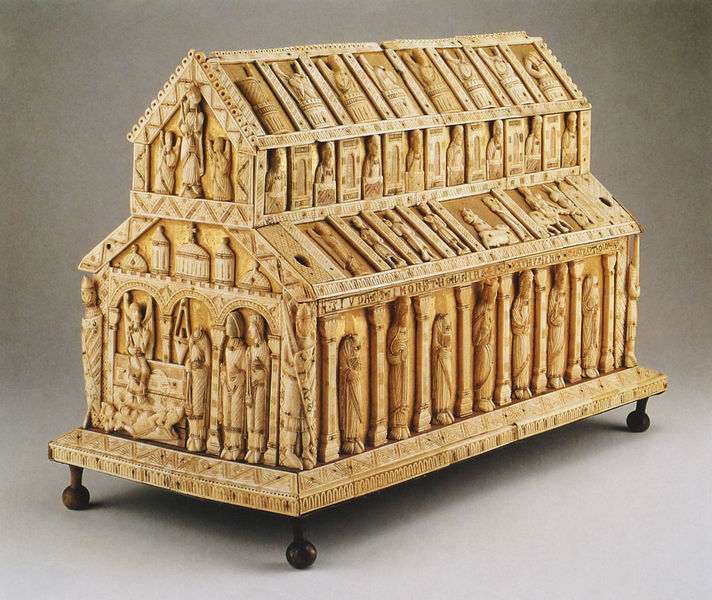
Titel: Basilikareliquiar
Standort: Herstellungsort: Köln (EU - D - NRW)
Institution: Stuttgart, Württembergisches Landesmuseum
Schlagwörter: flügel, weiß, dreieck, menschen, holz, säulen, dach, gebäude, tiere, muster, ornament, architektur, häuser, gold, schräg, turm, engel, beine, bogen, giebel, figuren, spitz, oben, truhe, kreuz, kiste, altar, schnitzerei, kasten, christus, grab, bischöfe, heilige, reliefs, schrein, elfenbein, basilika, elefant, nischen, elephant, reliquiar, elefenbein, relieuienschrein